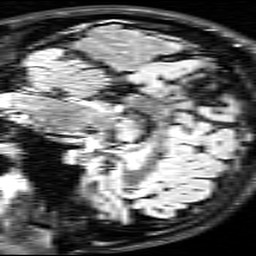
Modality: FLAIR
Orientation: sagittal
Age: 29
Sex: male
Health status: healthy
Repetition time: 12 s
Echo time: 0.095 s